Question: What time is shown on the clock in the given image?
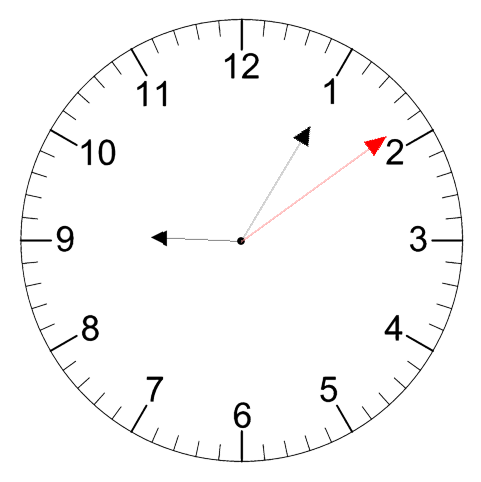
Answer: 09:05:09